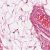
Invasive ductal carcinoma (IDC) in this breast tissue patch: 0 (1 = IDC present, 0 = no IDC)